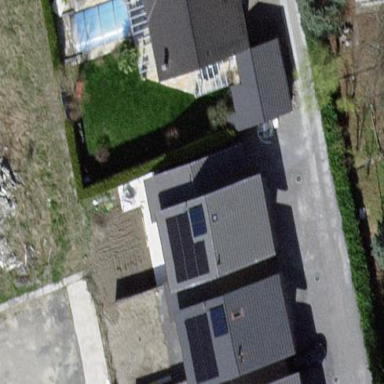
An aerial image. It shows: Terrace building.